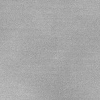
Atmospheric dust classification: dusty